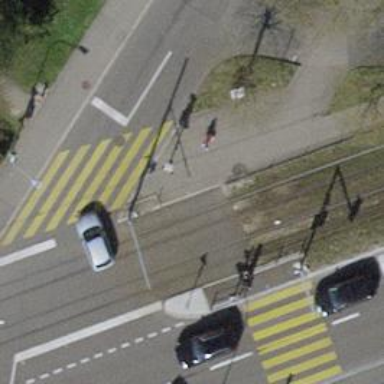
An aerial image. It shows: Crossing for the railway.